Milling tool wear sample.
Tool blade image: 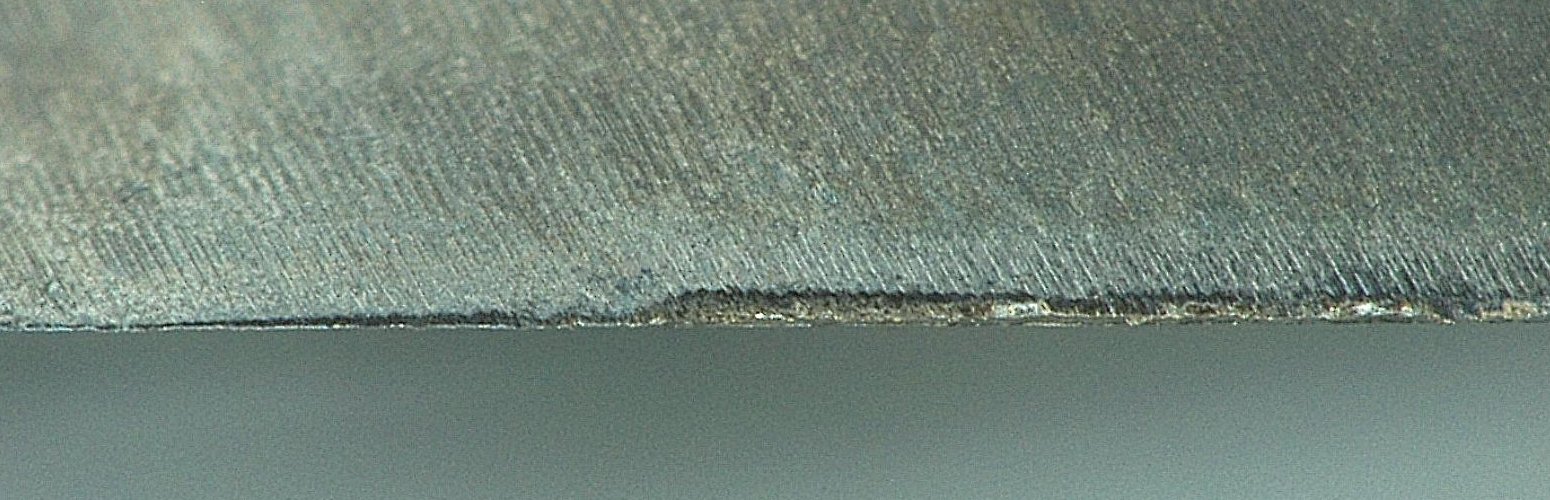
Chip image: 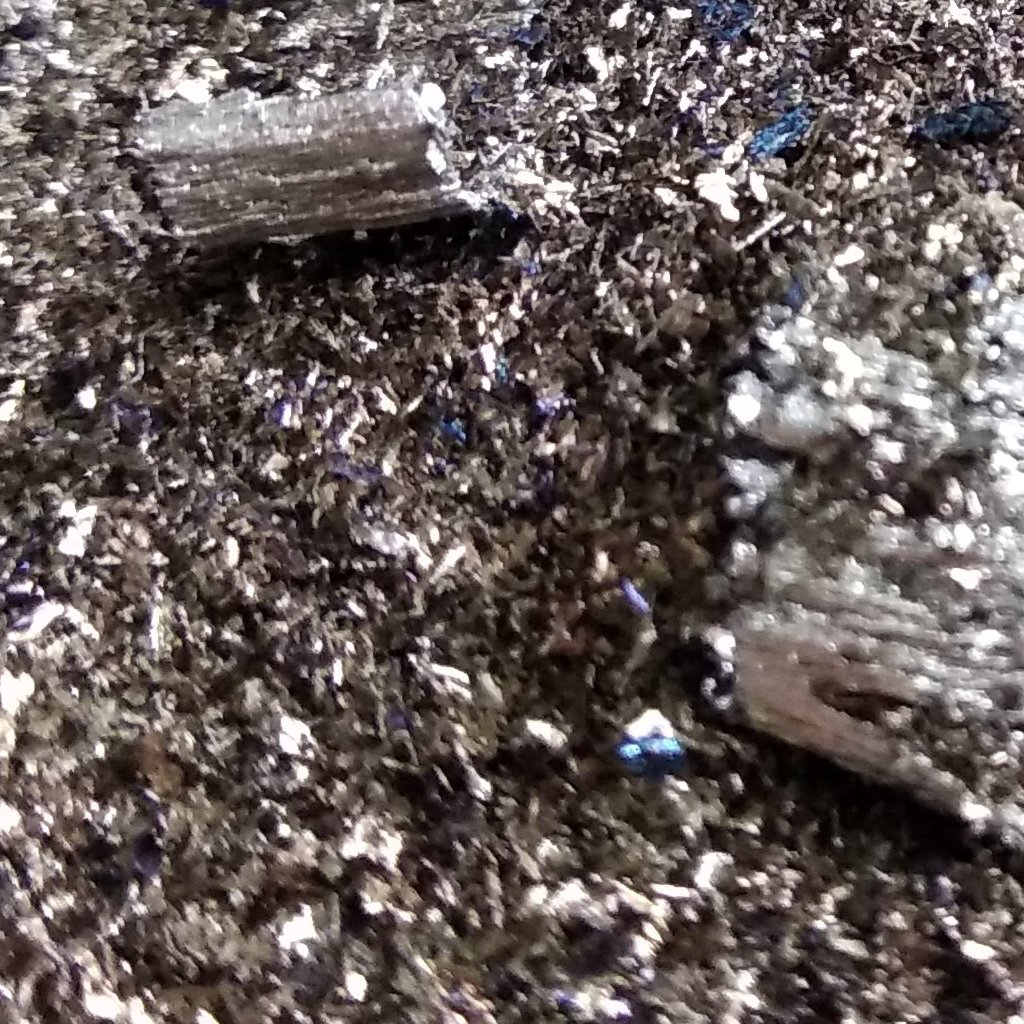
Workpiece image: 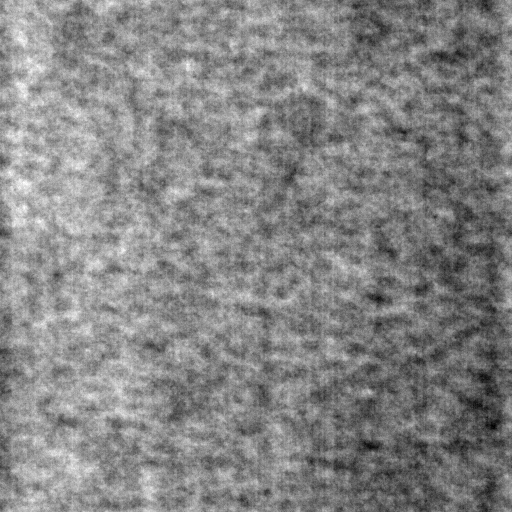
Tool wear state: used
Gaps: 0
Flank wear: 89.66
Overhang: 16.12
Force-signal Mel-spectrograms (X, Y, Z axes): 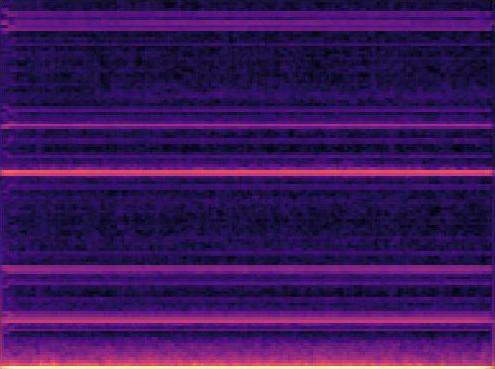 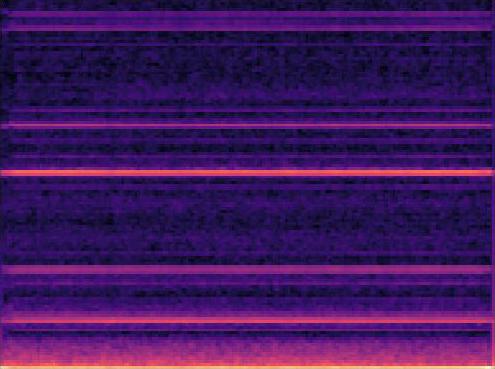 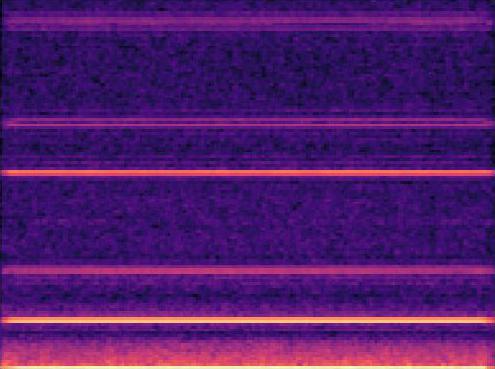
Force-signal scalograms (X, Y, Z axes): 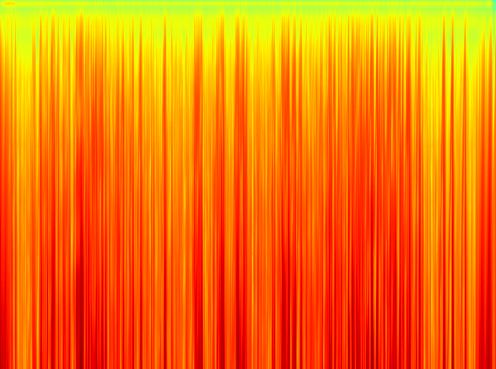 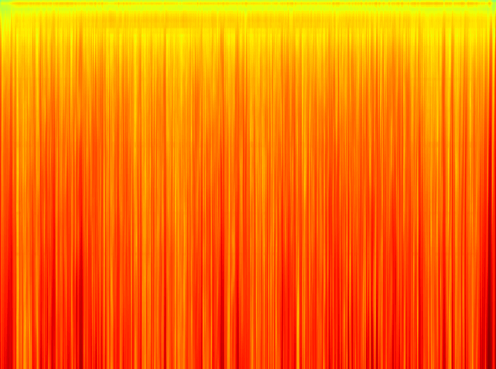 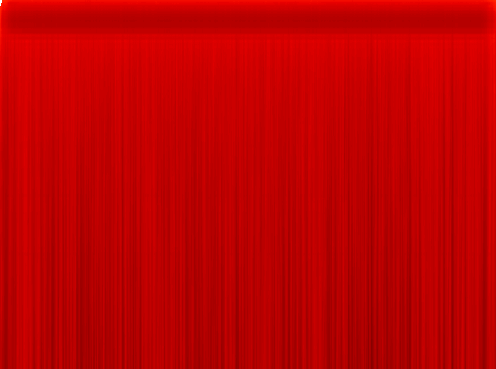
Force phase: steady_state_stabilization_wear